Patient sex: M
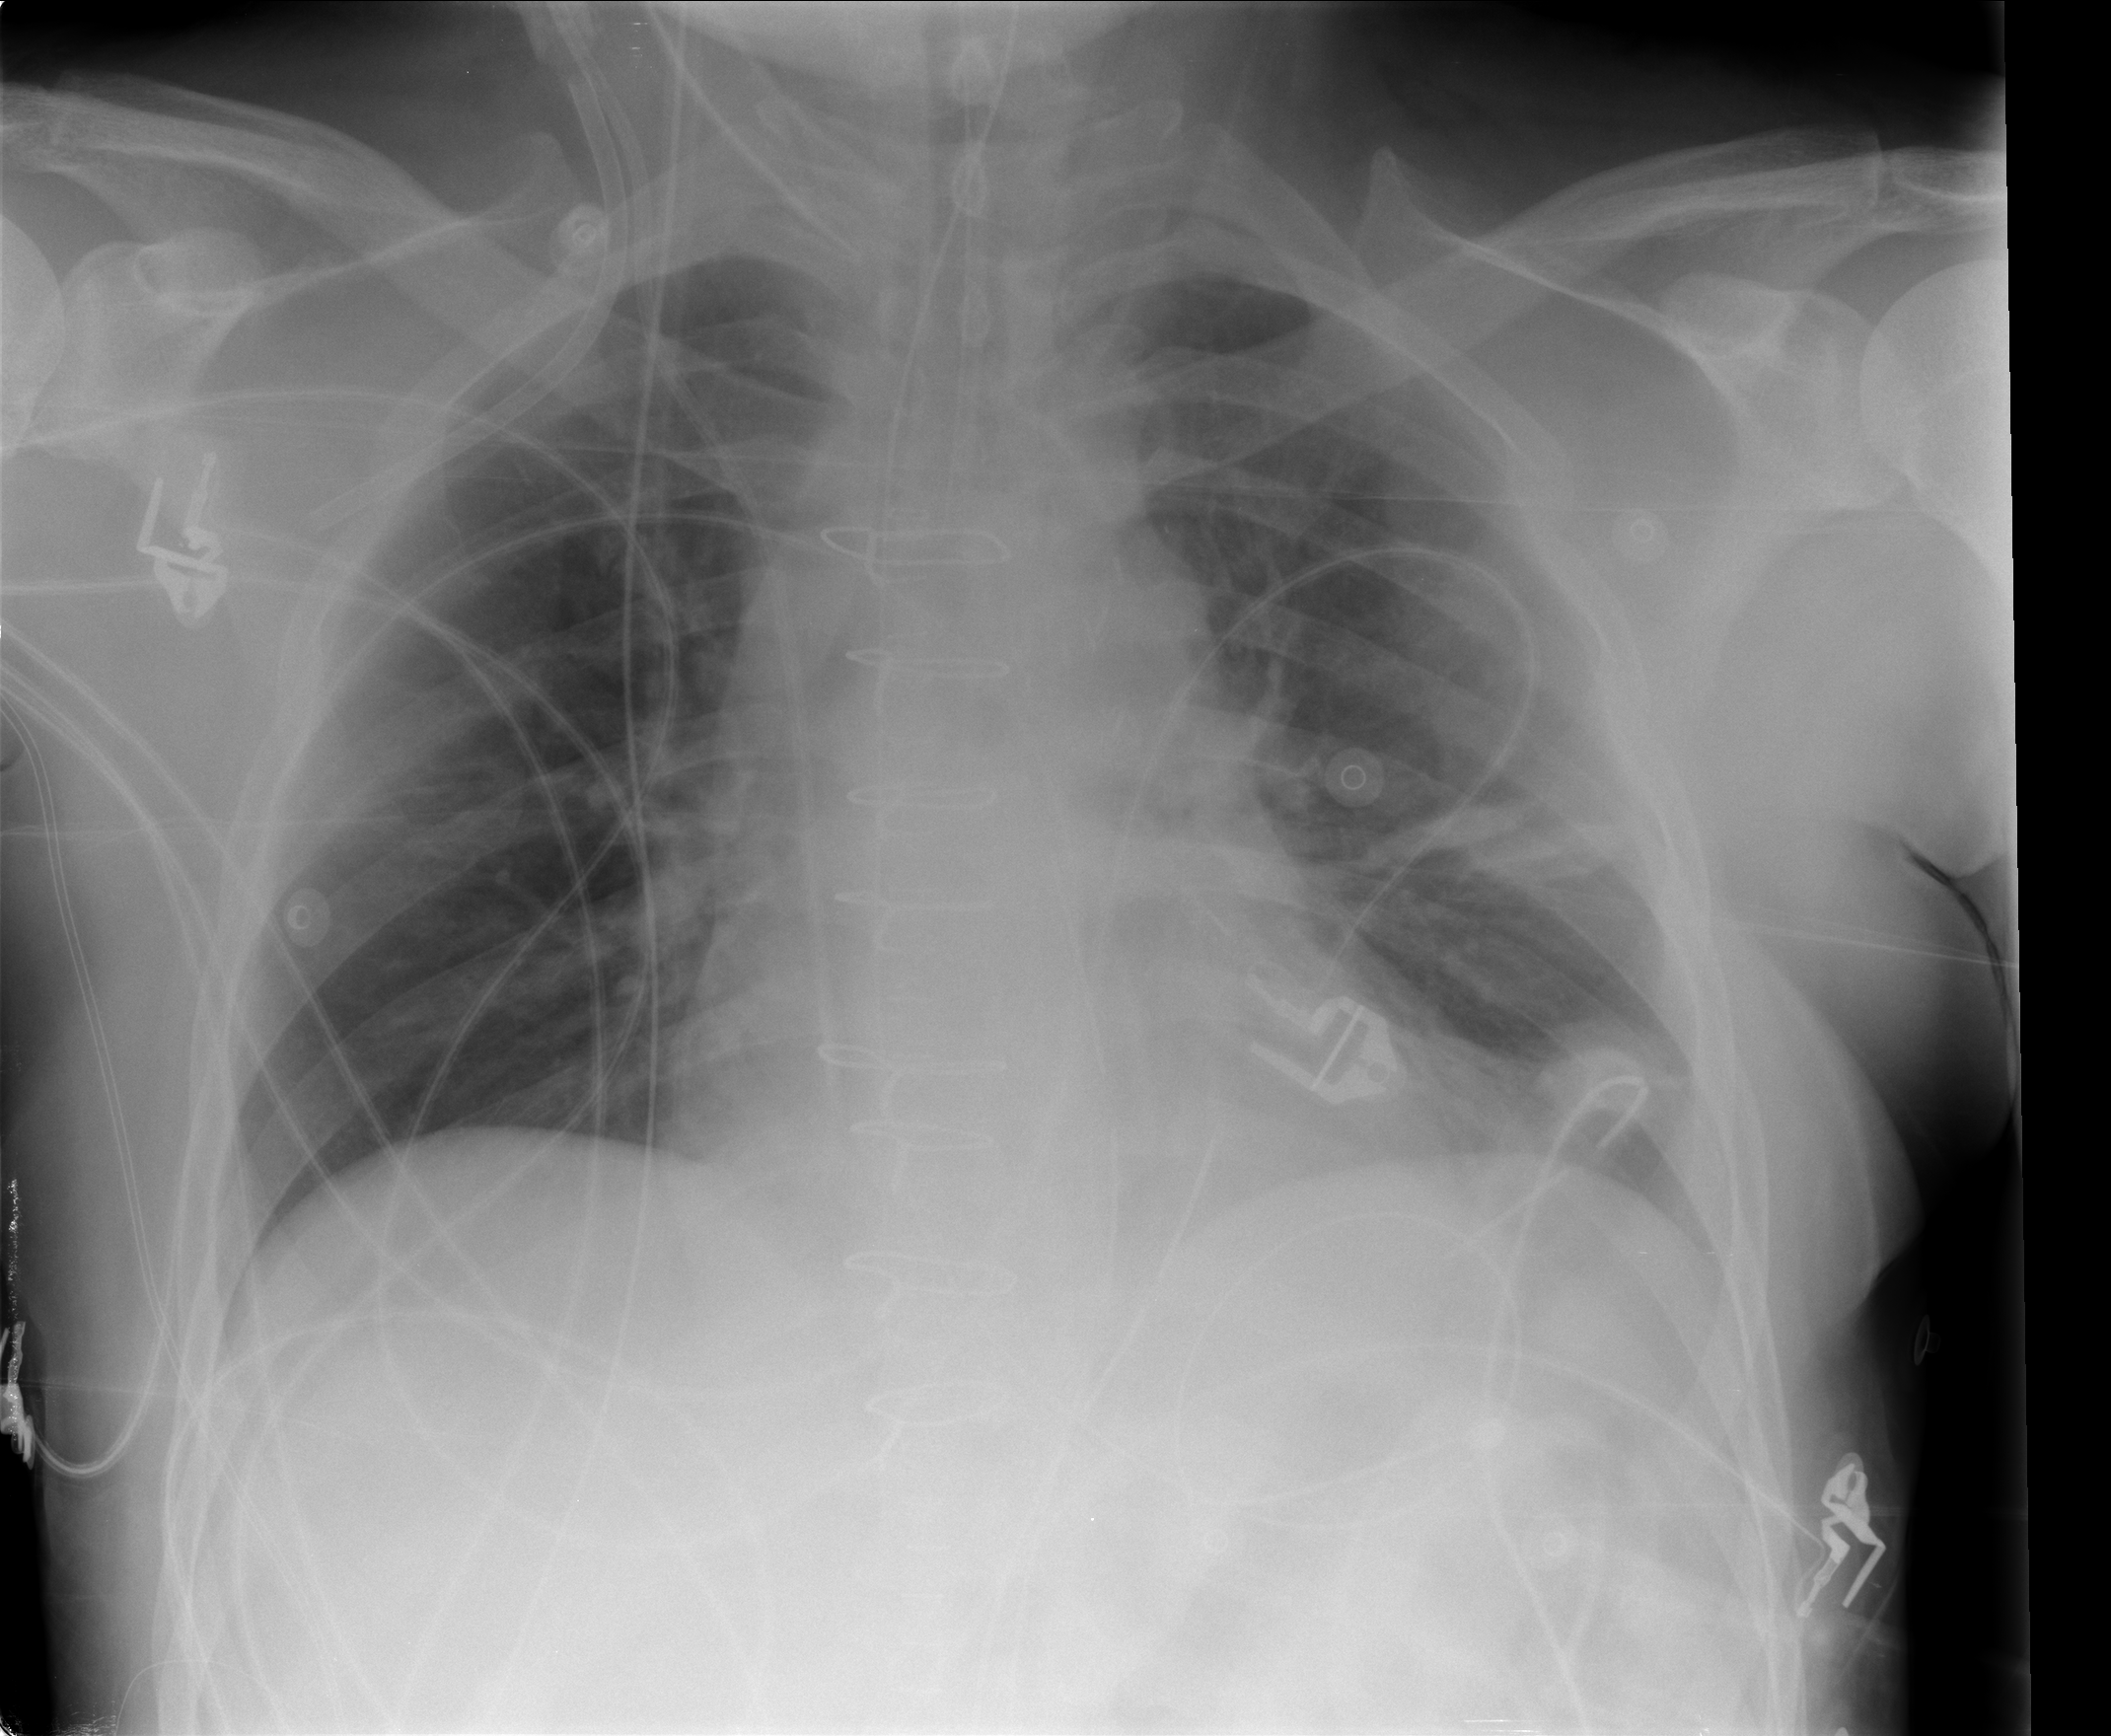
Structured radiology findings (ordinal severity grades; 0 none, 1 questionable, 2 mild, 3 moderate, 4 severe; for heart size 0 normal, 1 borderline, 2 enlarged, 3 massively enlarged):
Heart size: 0
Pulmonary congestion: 0
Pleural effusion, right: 0
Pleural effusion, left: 0
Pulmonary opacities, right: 0
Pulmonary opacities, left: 0
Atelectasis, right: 0
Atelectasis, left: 2